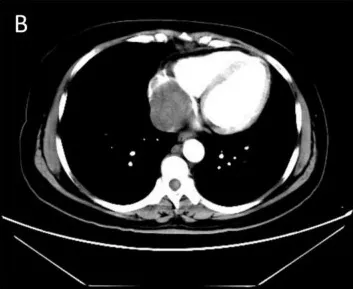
Images of the mass in inferior vena cava (IVC) and right atrium on enhanced CT. (B) Transverse section showed that the lesion occupies almost the entire right atrium.
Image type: radiology (ct)